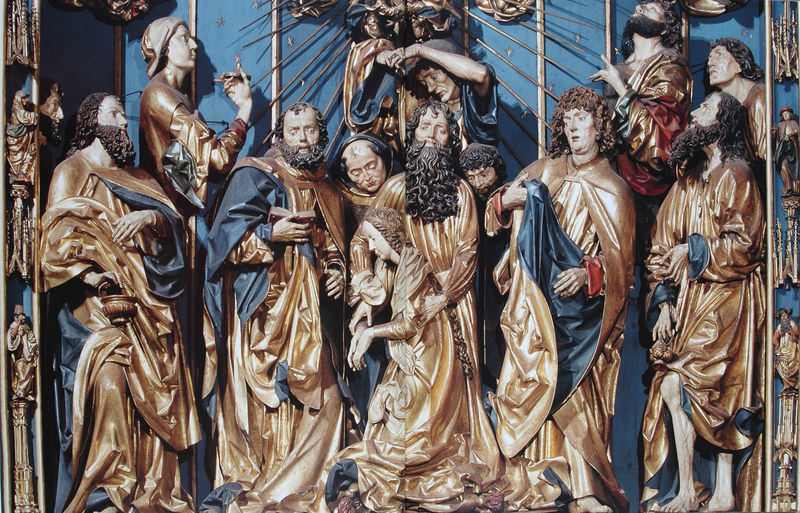
Titel: Hochaltar, Mittelschrein, Tod Mariens im Kreise der Apostel
Künstler: Veit Stoß
Standort: Krakau
Institution: Pfarrkirche Maria Himmelfahrt
Schlagwörter: blau, gott, gruppe, himmel, mann, ausschnitt, frau, grau, holz, männer, schwarz, rot, alt, bart, bärte, arme, bärtig, falten, johannes, rahmen, tod, trauer, bild, hände, kirche, gewand, gold, haare, mantel, gewänder, mutter, locken, renaissance, engel, skulptur, relief, holzschnitt, farben, rand, figuren, zopf, glanz, faltenwurf, foto, buch, strahlen, schwert, knien, mäntel, altar, schnitzerei, photo, skulpturen, plastiken, christus, jesus, kreuzigung, knieen, krönung, umhänge, heilige, opfer, töten, gefasst, jünger, heilig, taufe, maria, magdalena, sünde, anbetung, schrein, sakral, sohn, josef, sonnen, pacher, retabel, schnitzaltar, schnitzkunst, apostel, strahlenkranz, altarschrein, riemenschneider, mariae, selig, sünderin, gotsich, gortik, gold blau, täten, bart+#schwarz